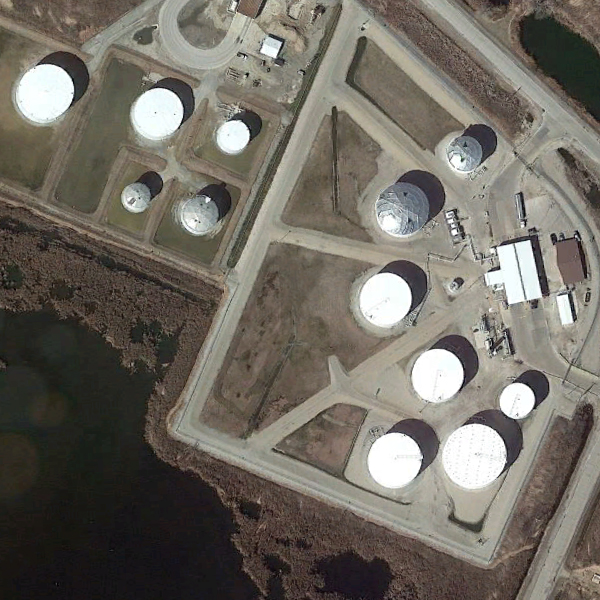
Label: StorageTanks